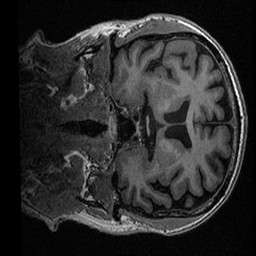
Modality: T1w
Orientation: coronal
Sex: male
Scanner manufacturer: ge
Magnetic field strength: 3 T
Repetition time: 0.0064 s
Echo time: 0.00281 s